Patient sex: F
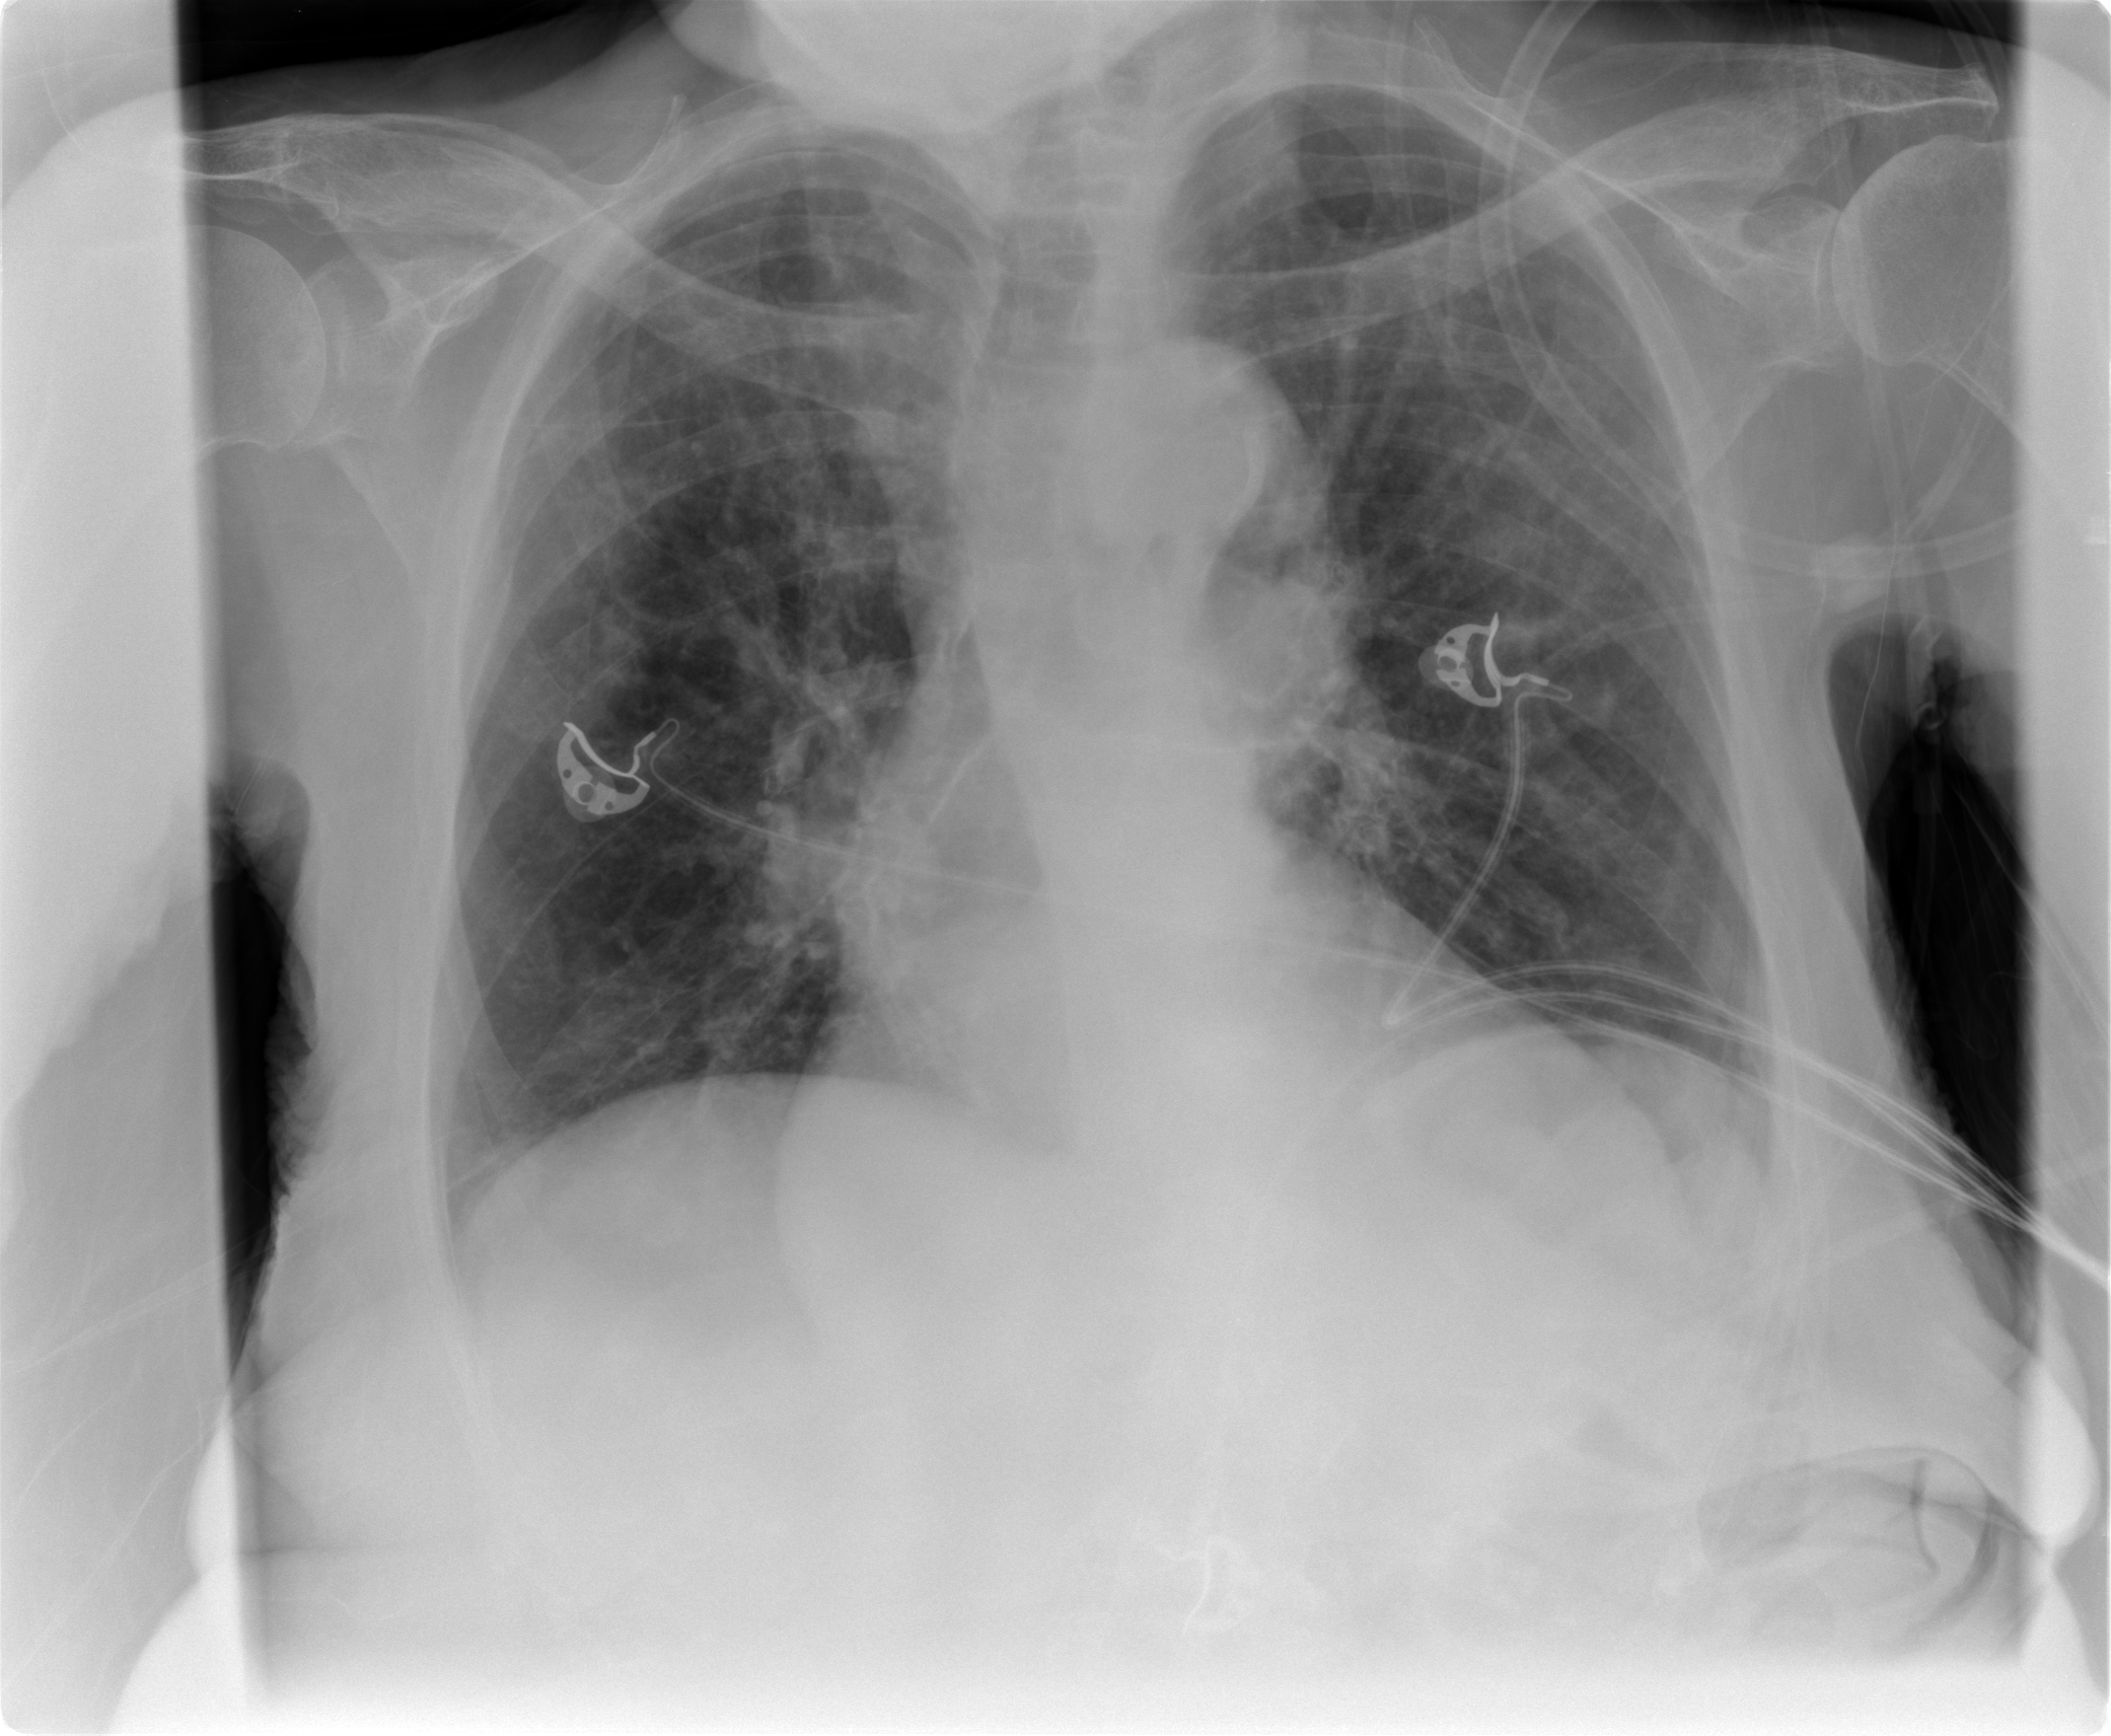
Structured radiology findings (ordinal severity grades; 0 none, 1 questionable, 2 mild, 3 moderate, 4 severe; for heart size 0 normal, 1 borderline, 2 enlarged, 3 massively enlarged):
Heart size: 2
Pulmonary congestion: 2
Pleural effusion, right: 0
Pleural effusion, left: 0
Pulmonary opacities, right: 2
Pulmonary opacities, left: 0
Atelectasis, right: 2
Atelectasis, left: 2